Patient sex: M
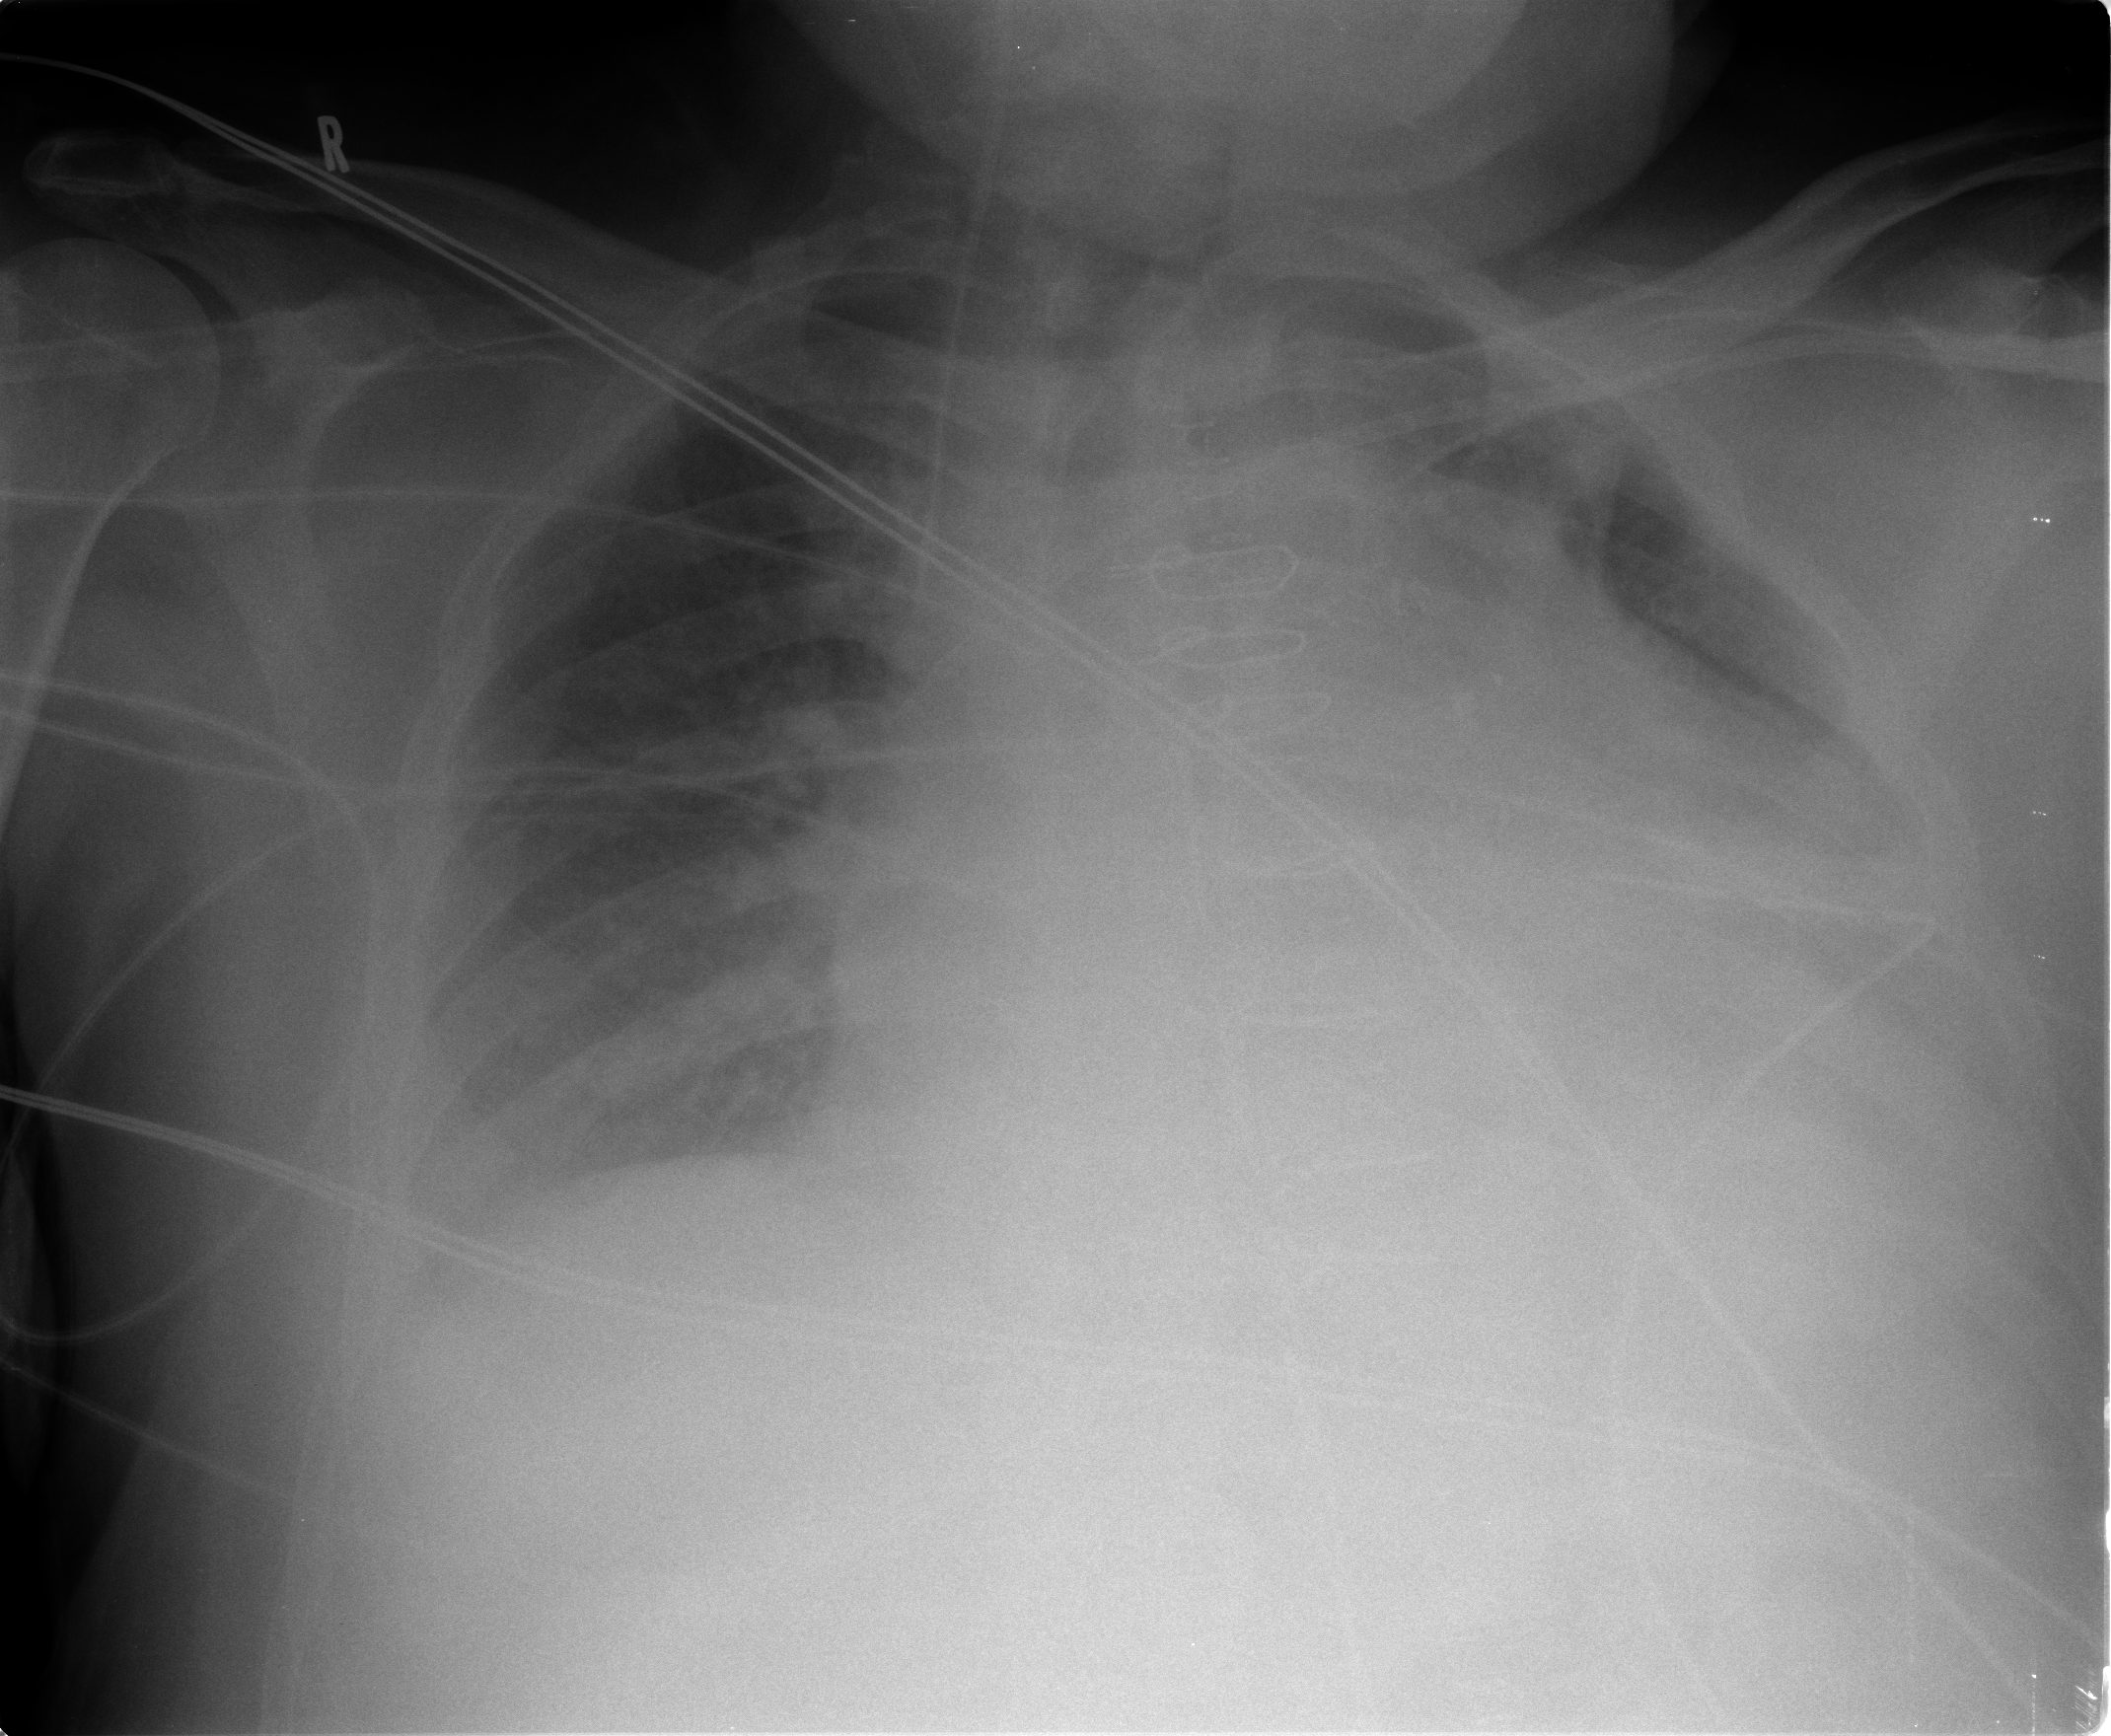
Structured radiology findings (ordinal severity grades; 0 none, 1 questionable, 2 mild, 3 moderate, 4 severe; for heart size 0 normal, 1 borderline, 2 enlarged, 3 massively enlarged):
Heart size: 3
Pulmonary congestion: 2
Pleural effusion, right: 1
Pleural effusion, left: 2
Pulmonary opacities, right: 0
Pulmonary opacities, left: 0
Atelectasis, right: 2
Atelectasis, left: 2